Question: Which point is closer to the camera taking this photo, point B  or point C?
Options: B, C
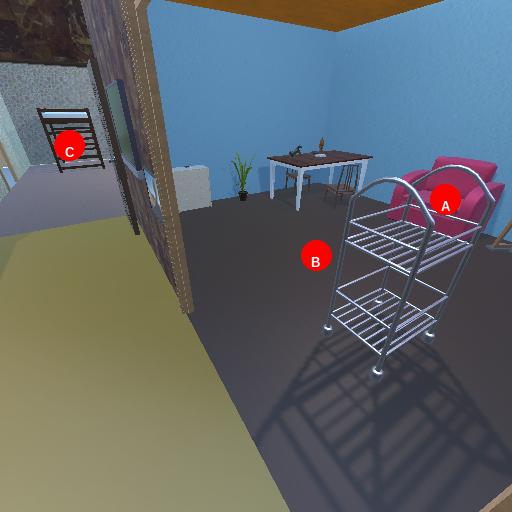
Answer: B